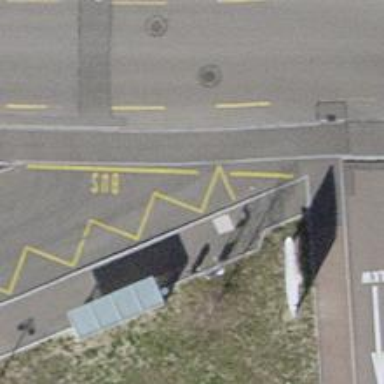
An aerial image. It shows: Bus stop with designated public transport stop position.